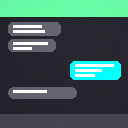
Screen state: on